Question: I want to connect an over with for exchanging data between matlab and my own android app. But I can't connect via 'Instrument Control'-Toolbox with my android devices. Why?
---

First I scaned for all available devices and then tried to connect (with the "connect"-button) with android.
---
I searched and it says:
- <URL>
So I read the technical spez. from my devices and I can't find that they support the needed SPP bluetooth profile.
- <URL>
But in the android documentation it says:
- <URL>
---
So I think android itself support SPP, but not my used devices?
Is there no way to connect one of these phones via bluetooth with matlab?
Which android devices are working?
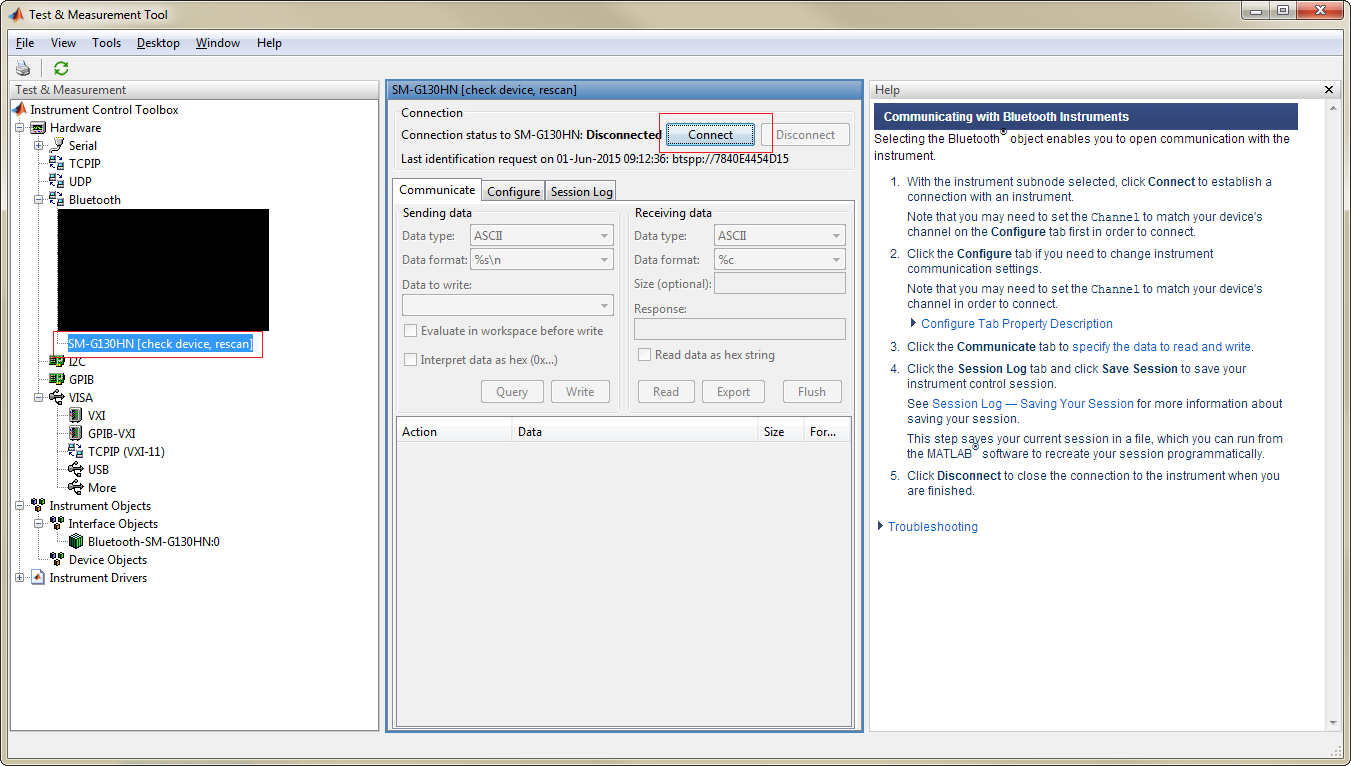
Answer: Here <URL> it says:
-
---
You need to listen for incoming connection requests, therefor you should use this function:
'''
listenUsingRfcommWithServiceRecord(String, UUID)
'''
Here you can find some examples:
- <URL>
---
'''
final Thread connect = new Thread(new Runnable() {
@Override
public void run() {
BluetoothServerSocket serverSocket;
BluetoothAdapter bluetoothAdapter = BluetoothAdapter.getDefaultAdapter();
UUID sppUUID = UUID.fromString("<PHONE>-8000-00805f9b34fb");
BluetoothSocket bluetoothSocket = null;
try {
serverSocket = bluetoothAdapter.listenUsingRfcommWithServiceRecord("your app name", sppUUID);
bluetoothSocket = serverSocket.accept(); // blocking call, until a connection is established.
Log.i("TAG", "serverSocket accept");
} catch (IOException e) {
Log.e("TAG", "IOException");
}
// If a connection was accepted
if (bluetoothSocket != null) {
// Do work to manage the connection (in a separate thread)
manageConnectedSocket(bluetoothSocket);
}
}
});
connect.start();
'''
My fault was to think I can connect matlab and android without an own app, just with the android 'bluetooth' connection part in the settings.